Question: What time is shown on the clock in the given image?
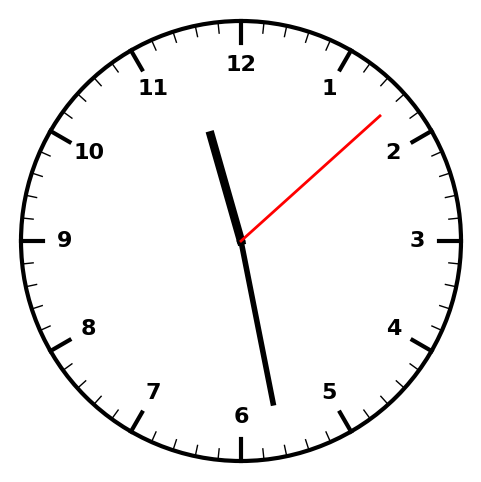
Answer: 11:28:08